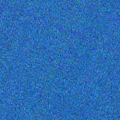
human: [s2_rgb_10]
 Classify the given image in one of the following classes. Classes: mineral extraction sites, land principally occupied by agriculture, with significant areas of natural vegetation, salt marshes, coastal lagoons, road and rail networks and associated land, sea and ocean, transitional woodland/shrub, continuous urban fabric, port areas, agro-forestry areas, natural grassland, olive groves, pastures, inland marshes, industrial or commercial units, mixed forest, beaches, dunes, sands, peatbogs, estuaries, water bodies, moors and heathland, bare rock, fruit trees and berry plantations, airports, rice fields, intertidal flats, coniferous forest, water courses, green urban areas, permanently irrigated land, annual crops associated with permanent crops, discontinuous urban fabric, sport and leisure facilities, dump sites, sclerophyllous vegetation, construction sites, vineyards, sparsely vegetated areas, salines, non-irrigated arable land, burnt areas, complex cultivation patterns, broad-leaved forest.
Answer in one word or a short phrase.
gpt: sea and ocean